Question: im currently trying to edit the error messages in magento 1.9.0.1 checkout that says "The onepage checkout is disabled". Ive tried going into app > locale > en_US and edit the text in that csv file but no luck on the website.
Any ideas? - Attached an image of the message I want to change below

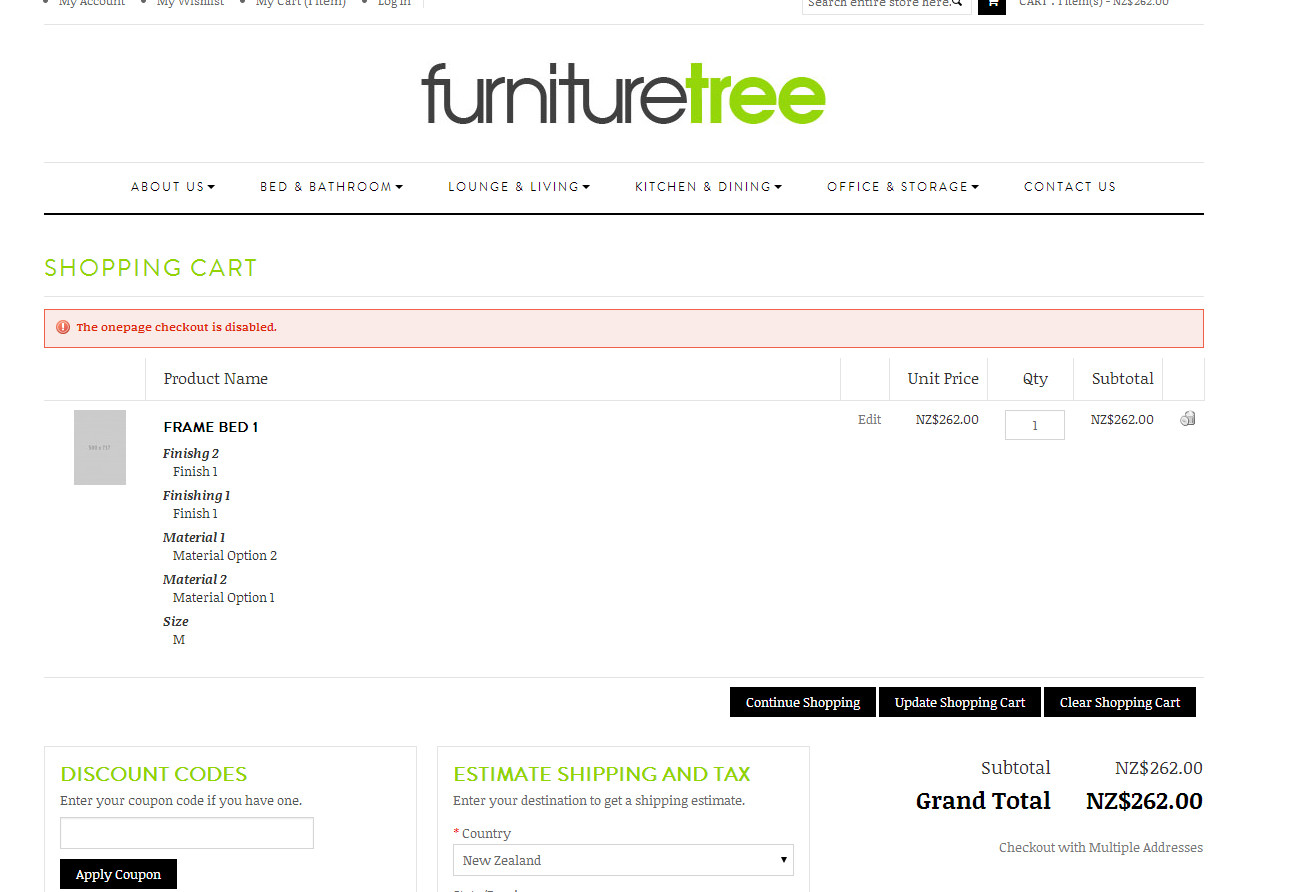
Answer: Enable the magento template path hints, go to that path and edit it.
Check the following link <URL>